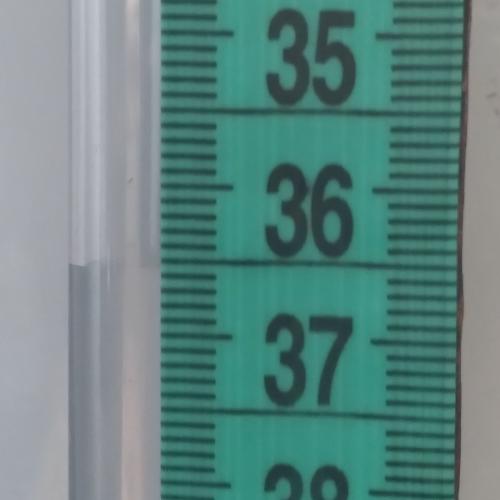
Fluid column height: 36.6 cm